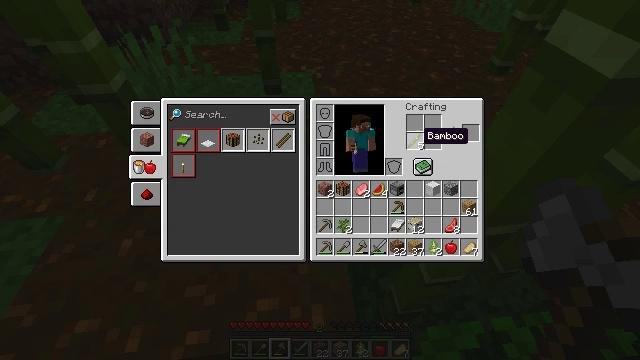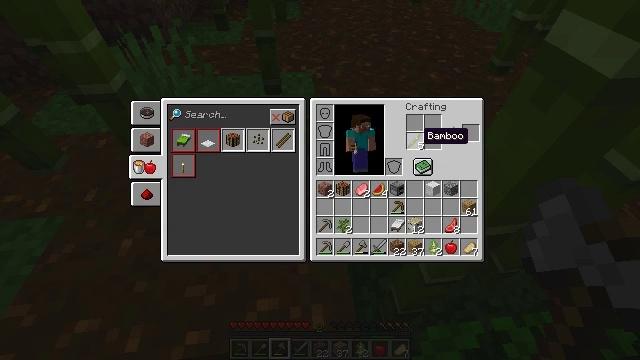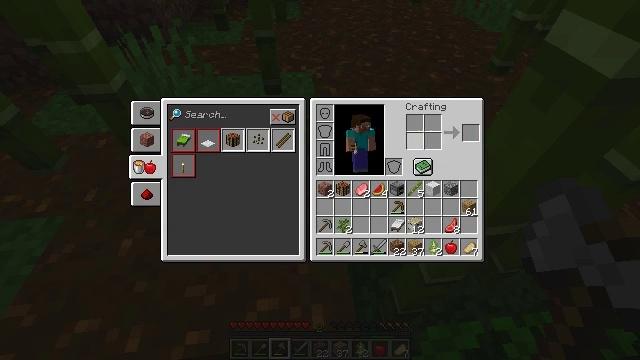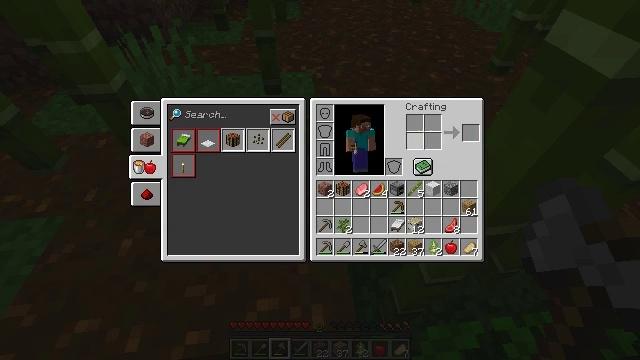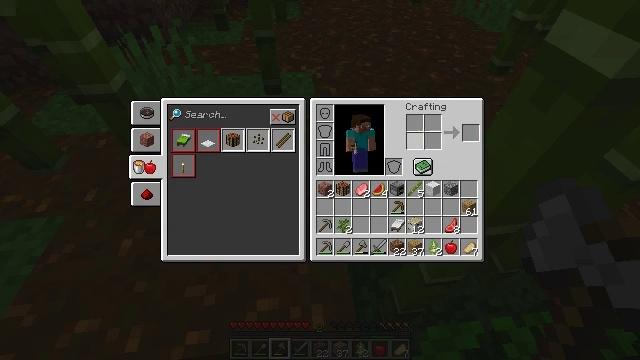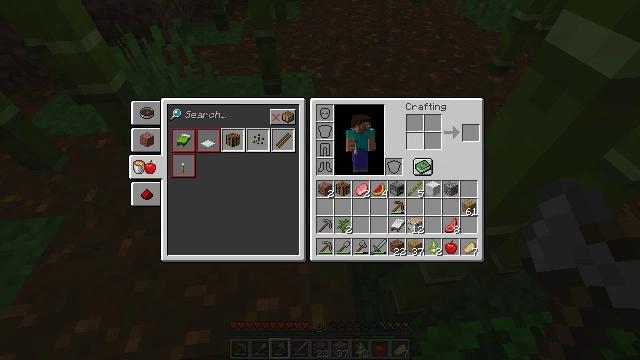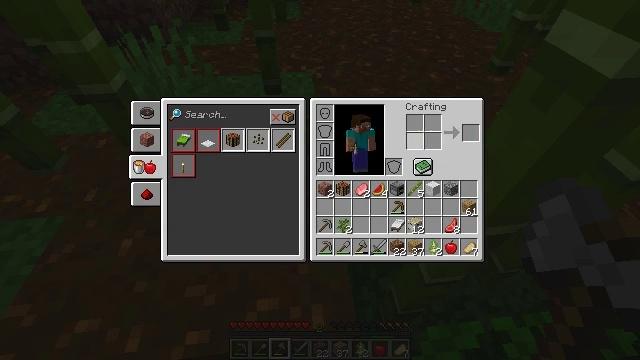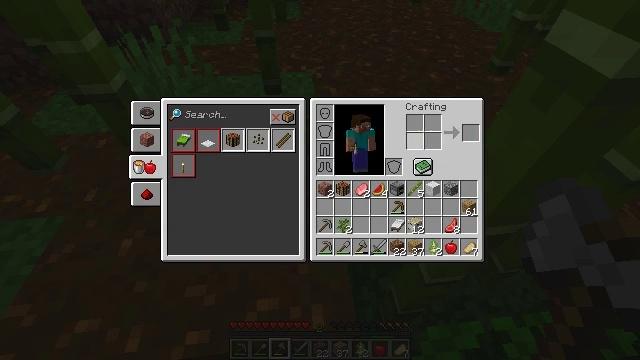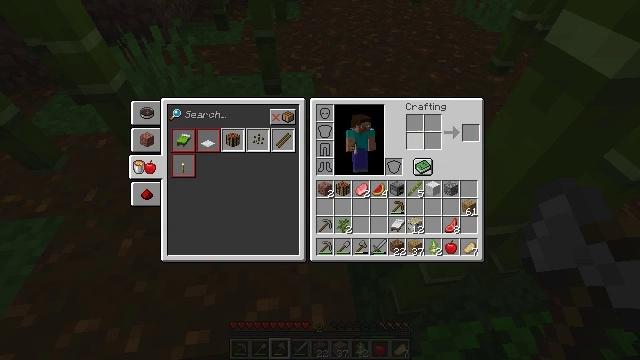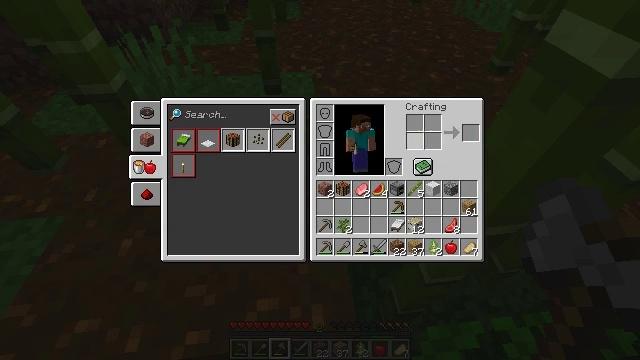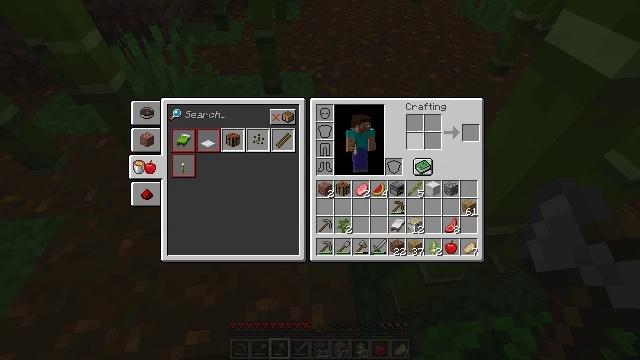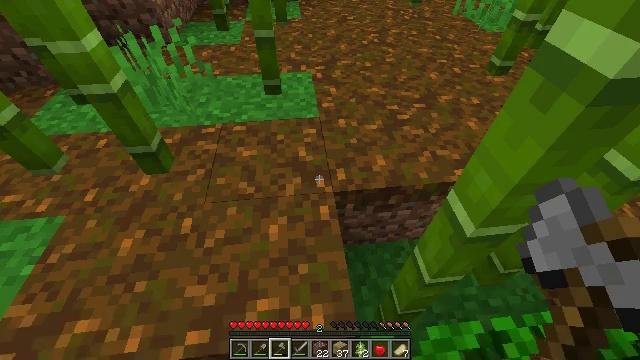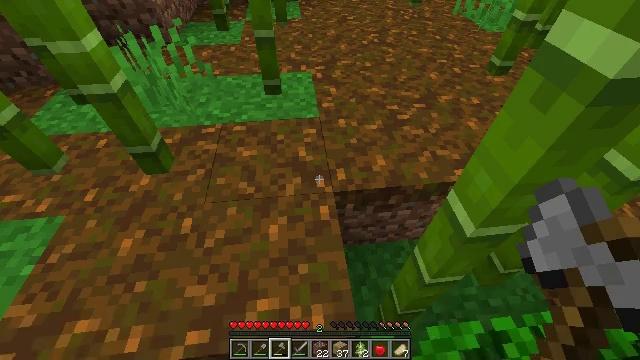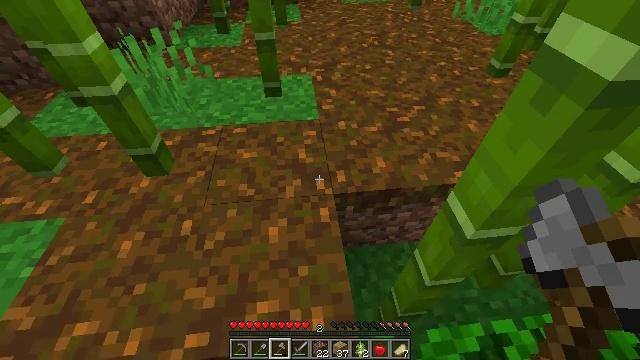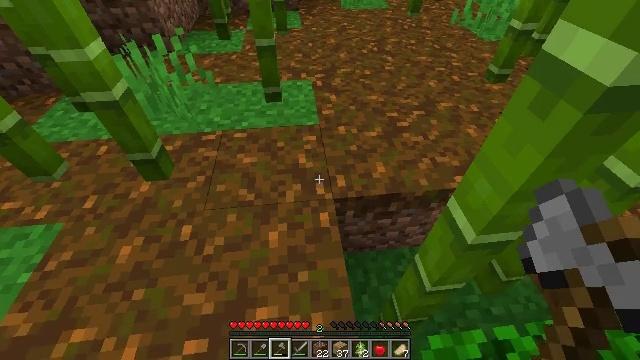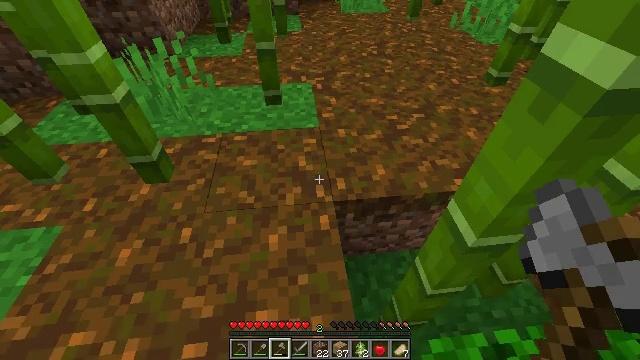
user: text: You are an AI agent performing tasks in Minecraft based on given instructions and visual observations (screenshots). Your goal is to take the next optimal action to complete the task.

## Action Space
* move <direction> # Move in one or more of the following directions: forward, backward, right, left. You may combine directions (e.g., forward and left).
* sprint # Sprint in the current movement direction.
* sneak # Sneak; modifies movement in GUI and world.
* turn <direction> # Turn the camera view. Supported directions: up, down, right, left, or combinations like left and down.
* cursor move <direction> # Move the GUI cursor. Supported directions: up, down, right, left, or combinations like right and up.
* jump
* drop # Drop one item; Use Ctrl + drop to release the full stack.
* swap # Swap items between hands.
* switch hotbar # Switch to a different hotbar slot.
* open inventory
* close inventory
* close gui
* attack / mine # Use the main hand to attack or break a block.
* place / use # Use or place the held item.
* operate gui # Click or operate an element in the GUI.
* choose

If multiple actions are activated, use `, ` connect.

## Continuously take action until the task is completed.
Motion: motion action
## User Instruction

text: Collect bamboo for crafting.
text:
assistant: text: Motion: no_op
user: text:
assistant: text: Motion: sneak, operate gui
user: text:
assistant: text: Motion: sneak, operate gui
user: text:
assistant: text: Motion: sneak, operate gui
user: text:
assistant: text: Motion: sneak, operate gui
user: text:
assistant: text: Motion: sneak
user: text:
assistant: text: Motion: sneak
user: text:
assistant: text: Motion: sneak
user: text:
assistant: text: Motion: sneak
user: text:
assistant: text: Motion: no_op
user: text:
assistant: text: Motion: no_op
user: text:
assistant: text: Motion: no_op
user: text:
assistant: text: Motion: no_op
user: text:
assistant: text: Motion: turn up
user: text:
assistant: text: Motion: no_op
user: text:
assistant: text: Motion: turn up
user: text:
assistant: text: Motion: turn up
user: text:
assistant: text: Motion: turn right and up
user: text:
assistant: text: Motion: turn right and up
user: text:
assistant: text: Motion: move forward
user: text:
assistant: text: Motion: move forward
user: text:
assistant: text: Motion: move forward, turn up
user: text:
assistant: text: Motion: move forward, turn up
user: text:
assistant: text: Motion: move forward, turn up
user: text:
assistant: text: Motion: move forward, turn right and up
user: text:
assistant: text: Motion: move forward, turn right and up
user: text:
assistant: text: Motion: move forward, turn right and up
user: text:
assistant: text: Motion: move forward, turn right and up
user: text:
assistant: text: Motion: move forward, turn right and up
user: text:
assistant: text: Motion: move forward